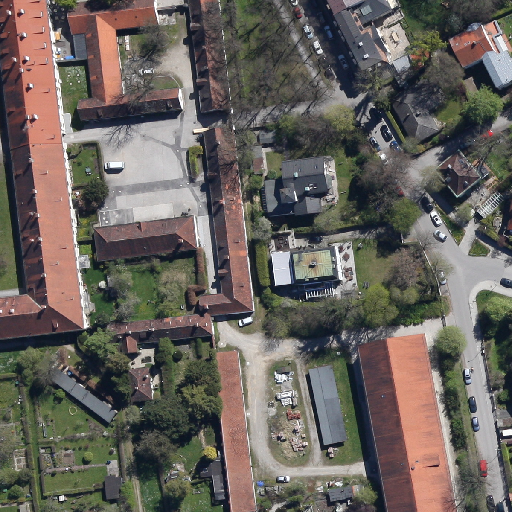
Referring expression: sidewalk along with tree